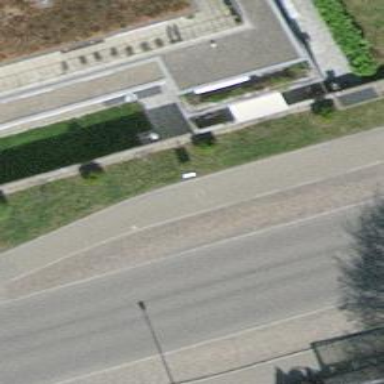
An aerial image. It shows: Platform for public transport is situated by the road.